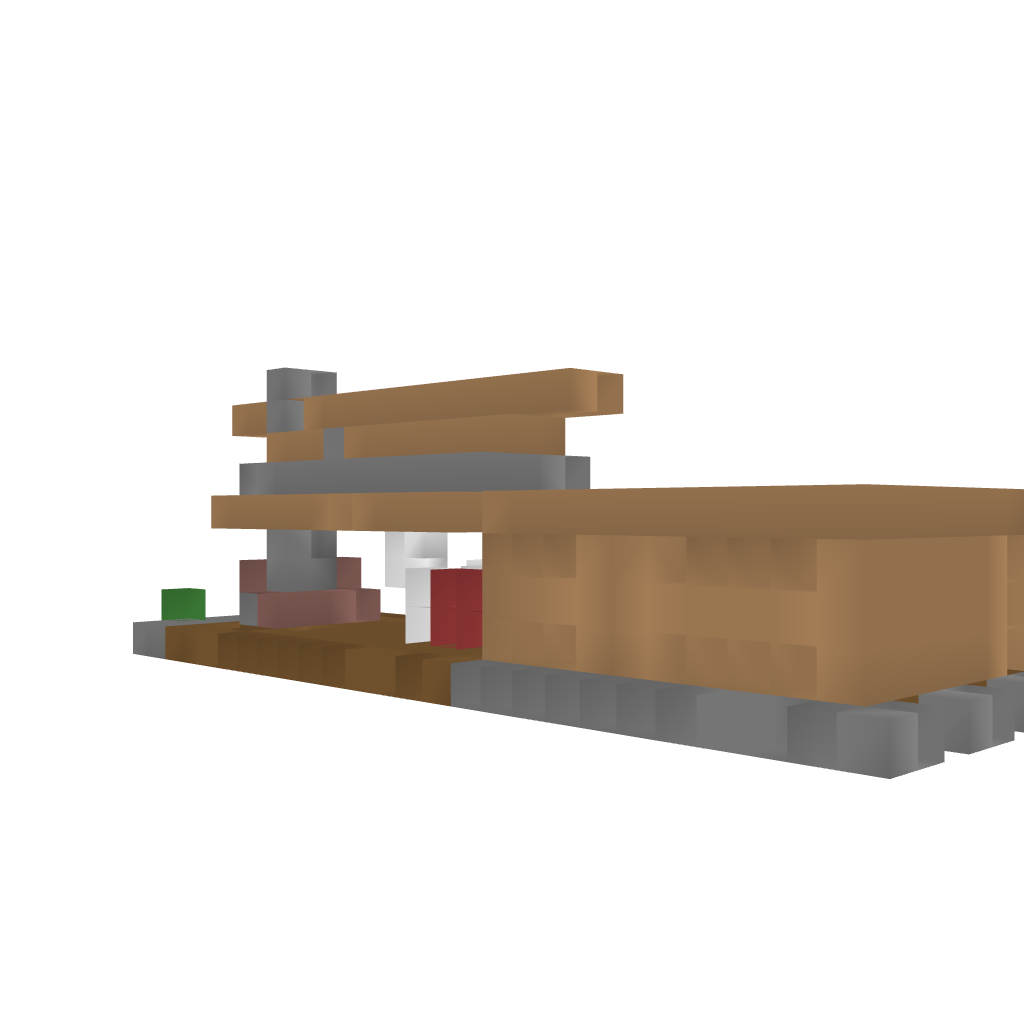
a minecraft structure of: Old Tyme Cabin bad low quality